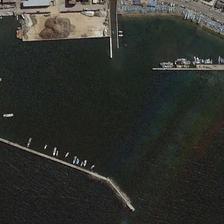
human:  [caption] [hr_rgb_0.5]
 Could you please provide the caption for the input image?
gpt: some boats are in a large port near a wharf .

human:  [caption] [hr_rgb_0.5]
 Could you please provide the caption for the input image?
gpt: some boats are in a large port near a wharf .

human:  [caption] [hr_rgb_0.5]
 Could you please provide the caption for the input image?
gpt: some boats are in a large port near a wharf .

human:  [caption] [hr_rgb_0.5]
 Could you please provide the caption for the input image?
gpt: some boats are in a large port near a wharf .

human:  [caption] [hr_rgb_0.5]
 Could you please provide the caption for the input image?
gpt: some boats are in a large port near a wharf .